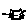
Label: cat